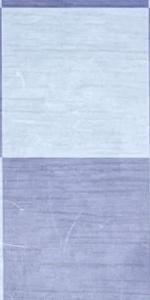
Label: Empty